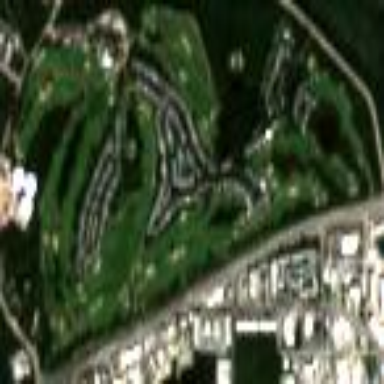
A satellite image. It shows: Golf course surrounded by greenery.